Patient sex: M
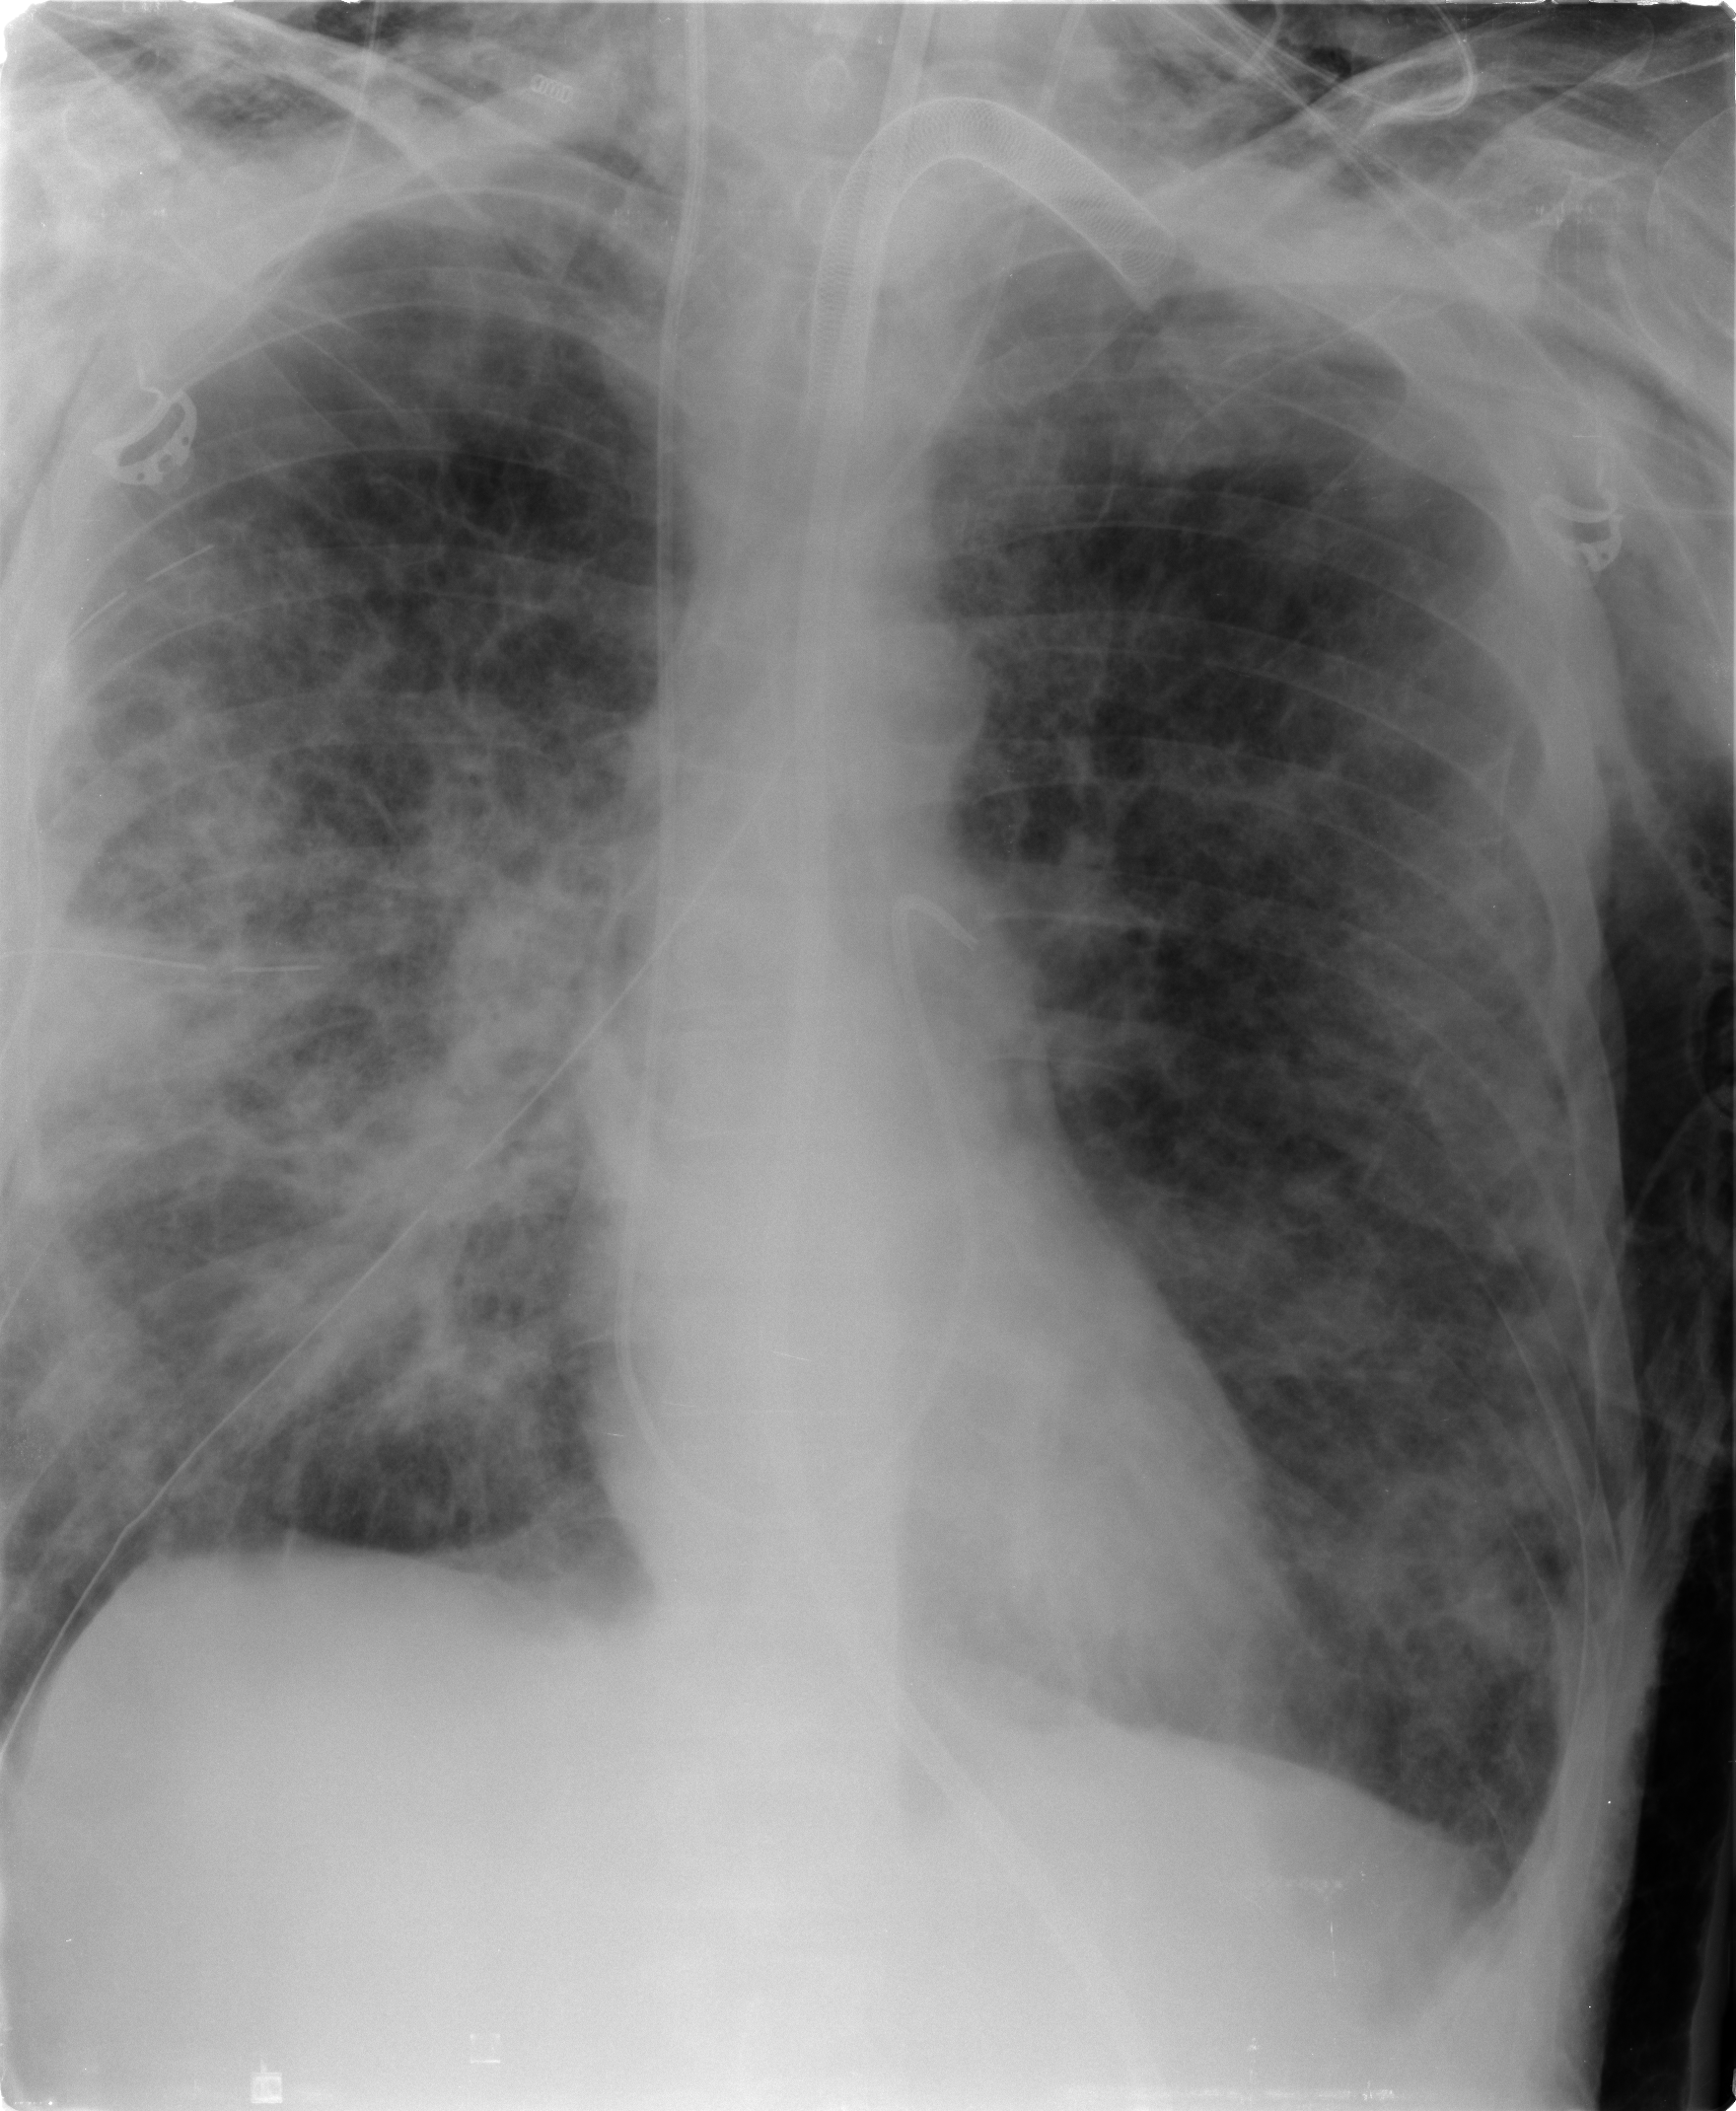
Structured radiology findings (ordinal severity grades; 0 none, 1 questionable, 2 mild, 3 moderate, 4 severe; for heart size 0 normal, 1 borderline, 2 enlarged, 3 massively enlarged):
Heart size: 0
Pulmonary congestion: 2
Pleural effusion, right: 0
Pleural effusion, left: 0
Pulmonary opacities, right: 3
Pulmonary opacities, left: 2
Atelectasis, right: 3
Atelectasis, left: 2